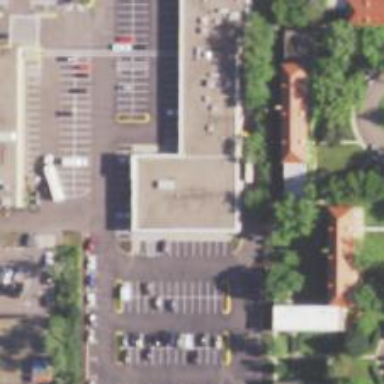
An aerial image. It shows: Healthcare clinic.